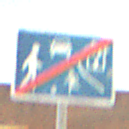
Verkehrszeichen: EndeVerkehrsberuhigterBereich
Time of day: Midday
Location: Outdoor (Suburban)
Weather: PartlyCloudy
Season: NotSpecified
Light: Natural